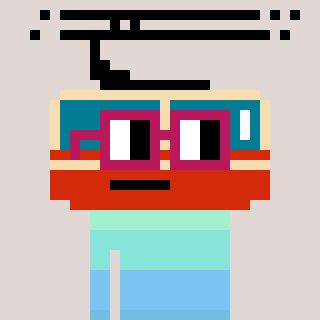
a pixel art character with square dark red glasses, a tram wagon-shaped head and a grayscale-colored body on a warm background